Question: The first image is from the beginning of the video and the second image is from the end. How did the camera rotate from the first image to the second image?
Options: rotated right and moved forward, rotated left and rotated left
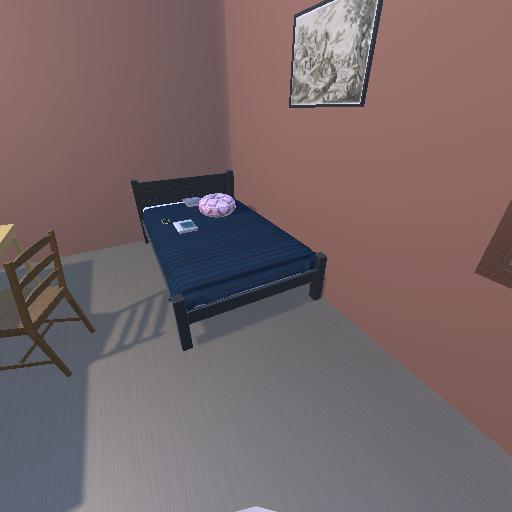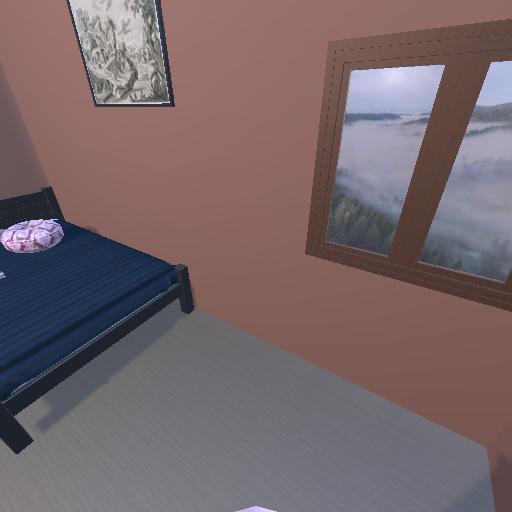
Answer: rotated right and moved forward